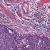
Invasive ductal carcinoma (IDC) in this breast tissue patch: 0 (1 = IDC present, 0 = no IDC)